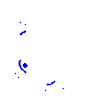
Particle: pion